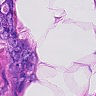
Metastatic tissue present: yes